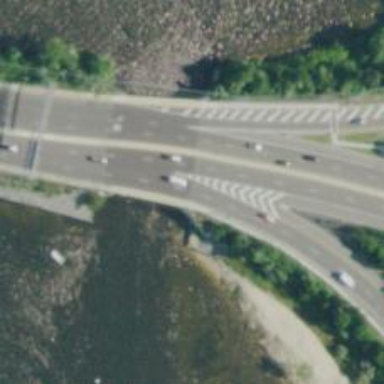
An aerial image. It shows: Asphalt bridge on trunk link highway.